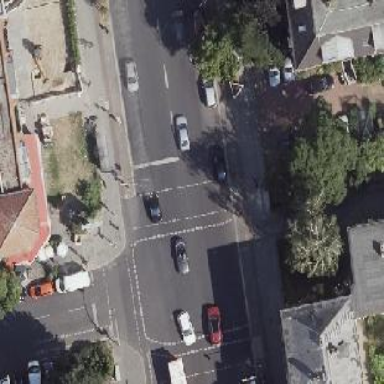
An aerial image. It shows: Junction.